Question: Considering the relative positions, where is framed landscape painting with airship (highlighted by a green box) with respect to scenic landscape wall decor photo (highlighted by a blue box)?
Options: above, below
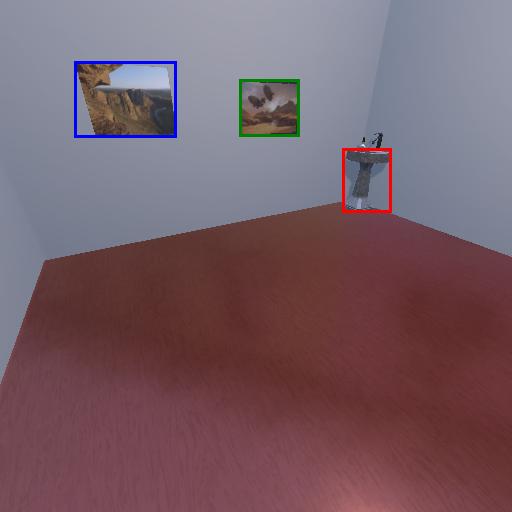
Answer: above